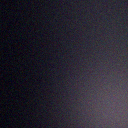
Screen state: off